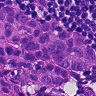
Metastatic tissue present: yes